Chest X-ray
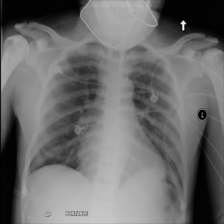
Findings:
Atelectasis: positive
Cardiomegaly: negative
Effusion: negative
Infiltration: negative
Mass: negative
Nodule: negative
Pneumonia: negative
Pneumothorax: negative
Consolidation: negative
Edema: negative
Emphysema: negative
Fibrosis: negative
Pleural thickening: negative
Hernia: negative